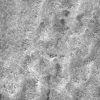
Atmospheric dust classification: not_dusty